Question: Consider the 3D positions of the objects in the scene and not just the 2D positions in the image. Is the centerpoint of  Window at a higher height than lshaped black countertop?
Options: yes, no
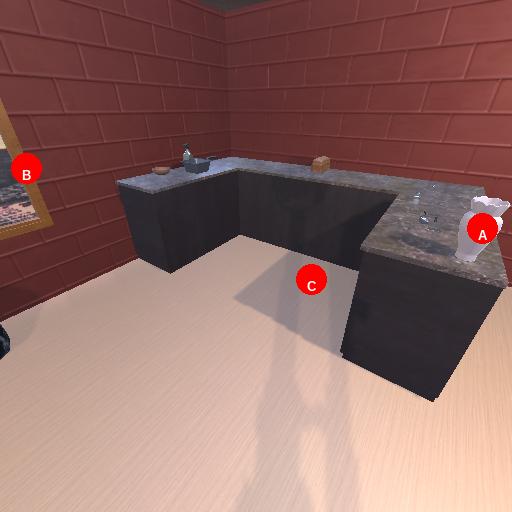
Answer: yes